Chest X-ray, PA view. Patient: 65 years old, sex M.
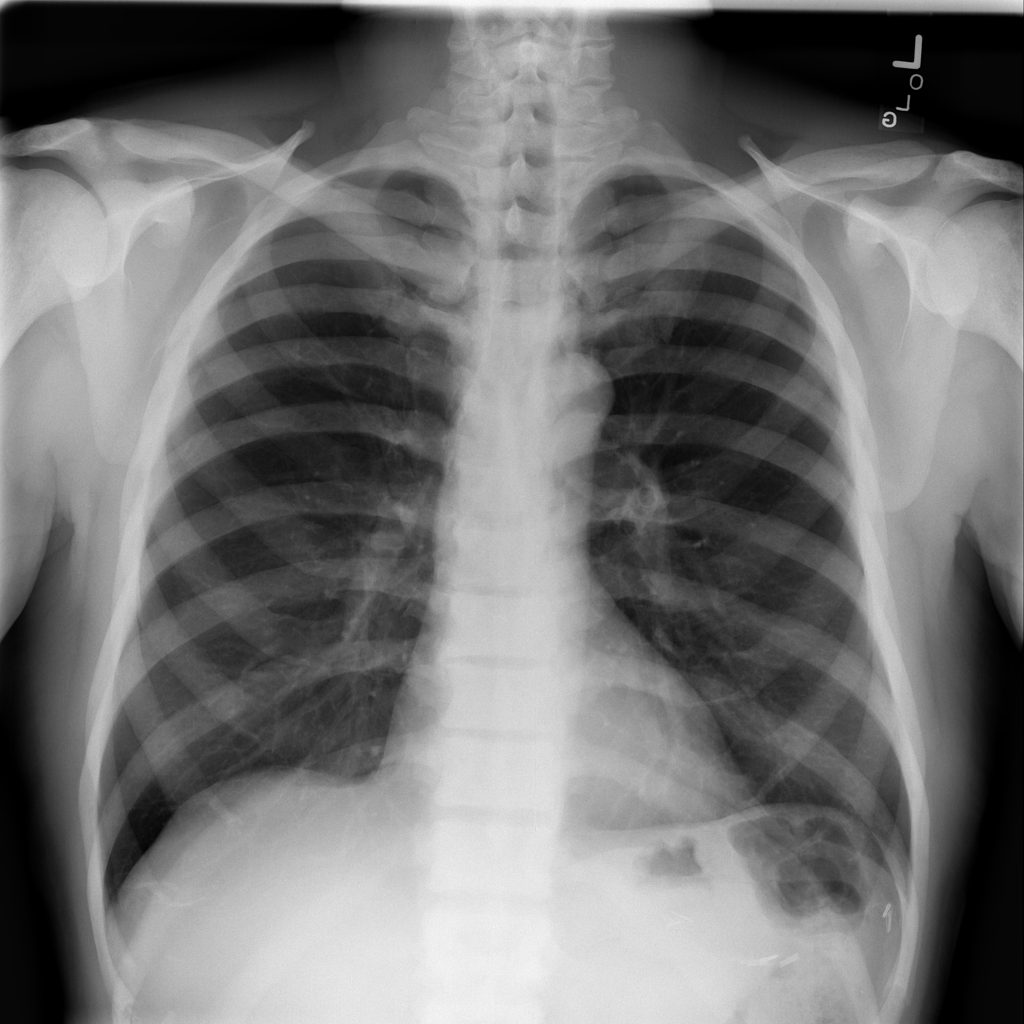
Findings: No Finding